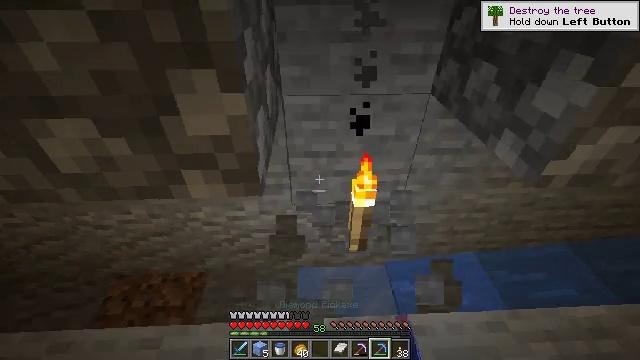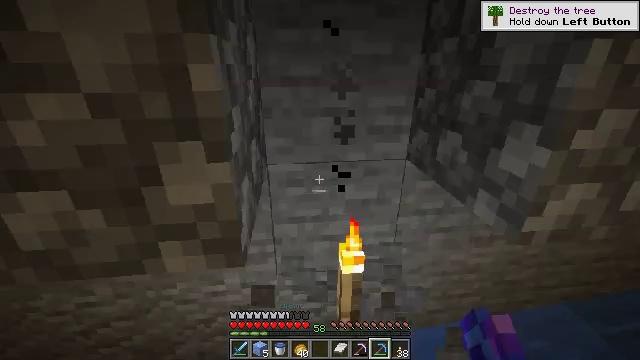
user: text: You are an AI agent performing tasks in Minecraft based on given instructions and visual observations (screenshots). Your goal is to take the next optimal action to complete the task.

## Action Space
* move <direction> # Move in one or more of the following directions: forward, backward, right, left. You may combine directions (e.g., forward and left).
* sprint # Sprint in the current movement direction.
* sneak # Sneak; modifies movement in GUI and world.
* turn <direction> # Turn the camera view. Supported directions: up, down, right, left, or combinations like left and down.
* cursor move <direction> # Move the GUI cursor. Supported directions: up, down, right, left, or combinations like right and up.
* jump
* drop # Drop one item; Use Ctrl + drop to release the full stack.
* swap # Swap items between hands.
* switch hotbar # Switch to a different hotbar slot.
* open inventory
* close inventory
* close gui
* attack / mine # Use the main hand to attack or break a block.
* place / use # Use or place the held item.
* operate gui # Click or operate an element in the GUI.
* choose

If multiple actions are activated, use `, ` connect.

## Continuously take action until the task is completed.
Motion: motion action
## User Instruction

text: Pick up the stone slab block.
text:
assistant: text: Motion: turn right and up
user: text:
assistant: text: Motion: no_op